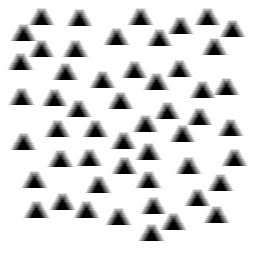
Squares: 0
Triangles: 52
Stars: 0
Total shapes: 52